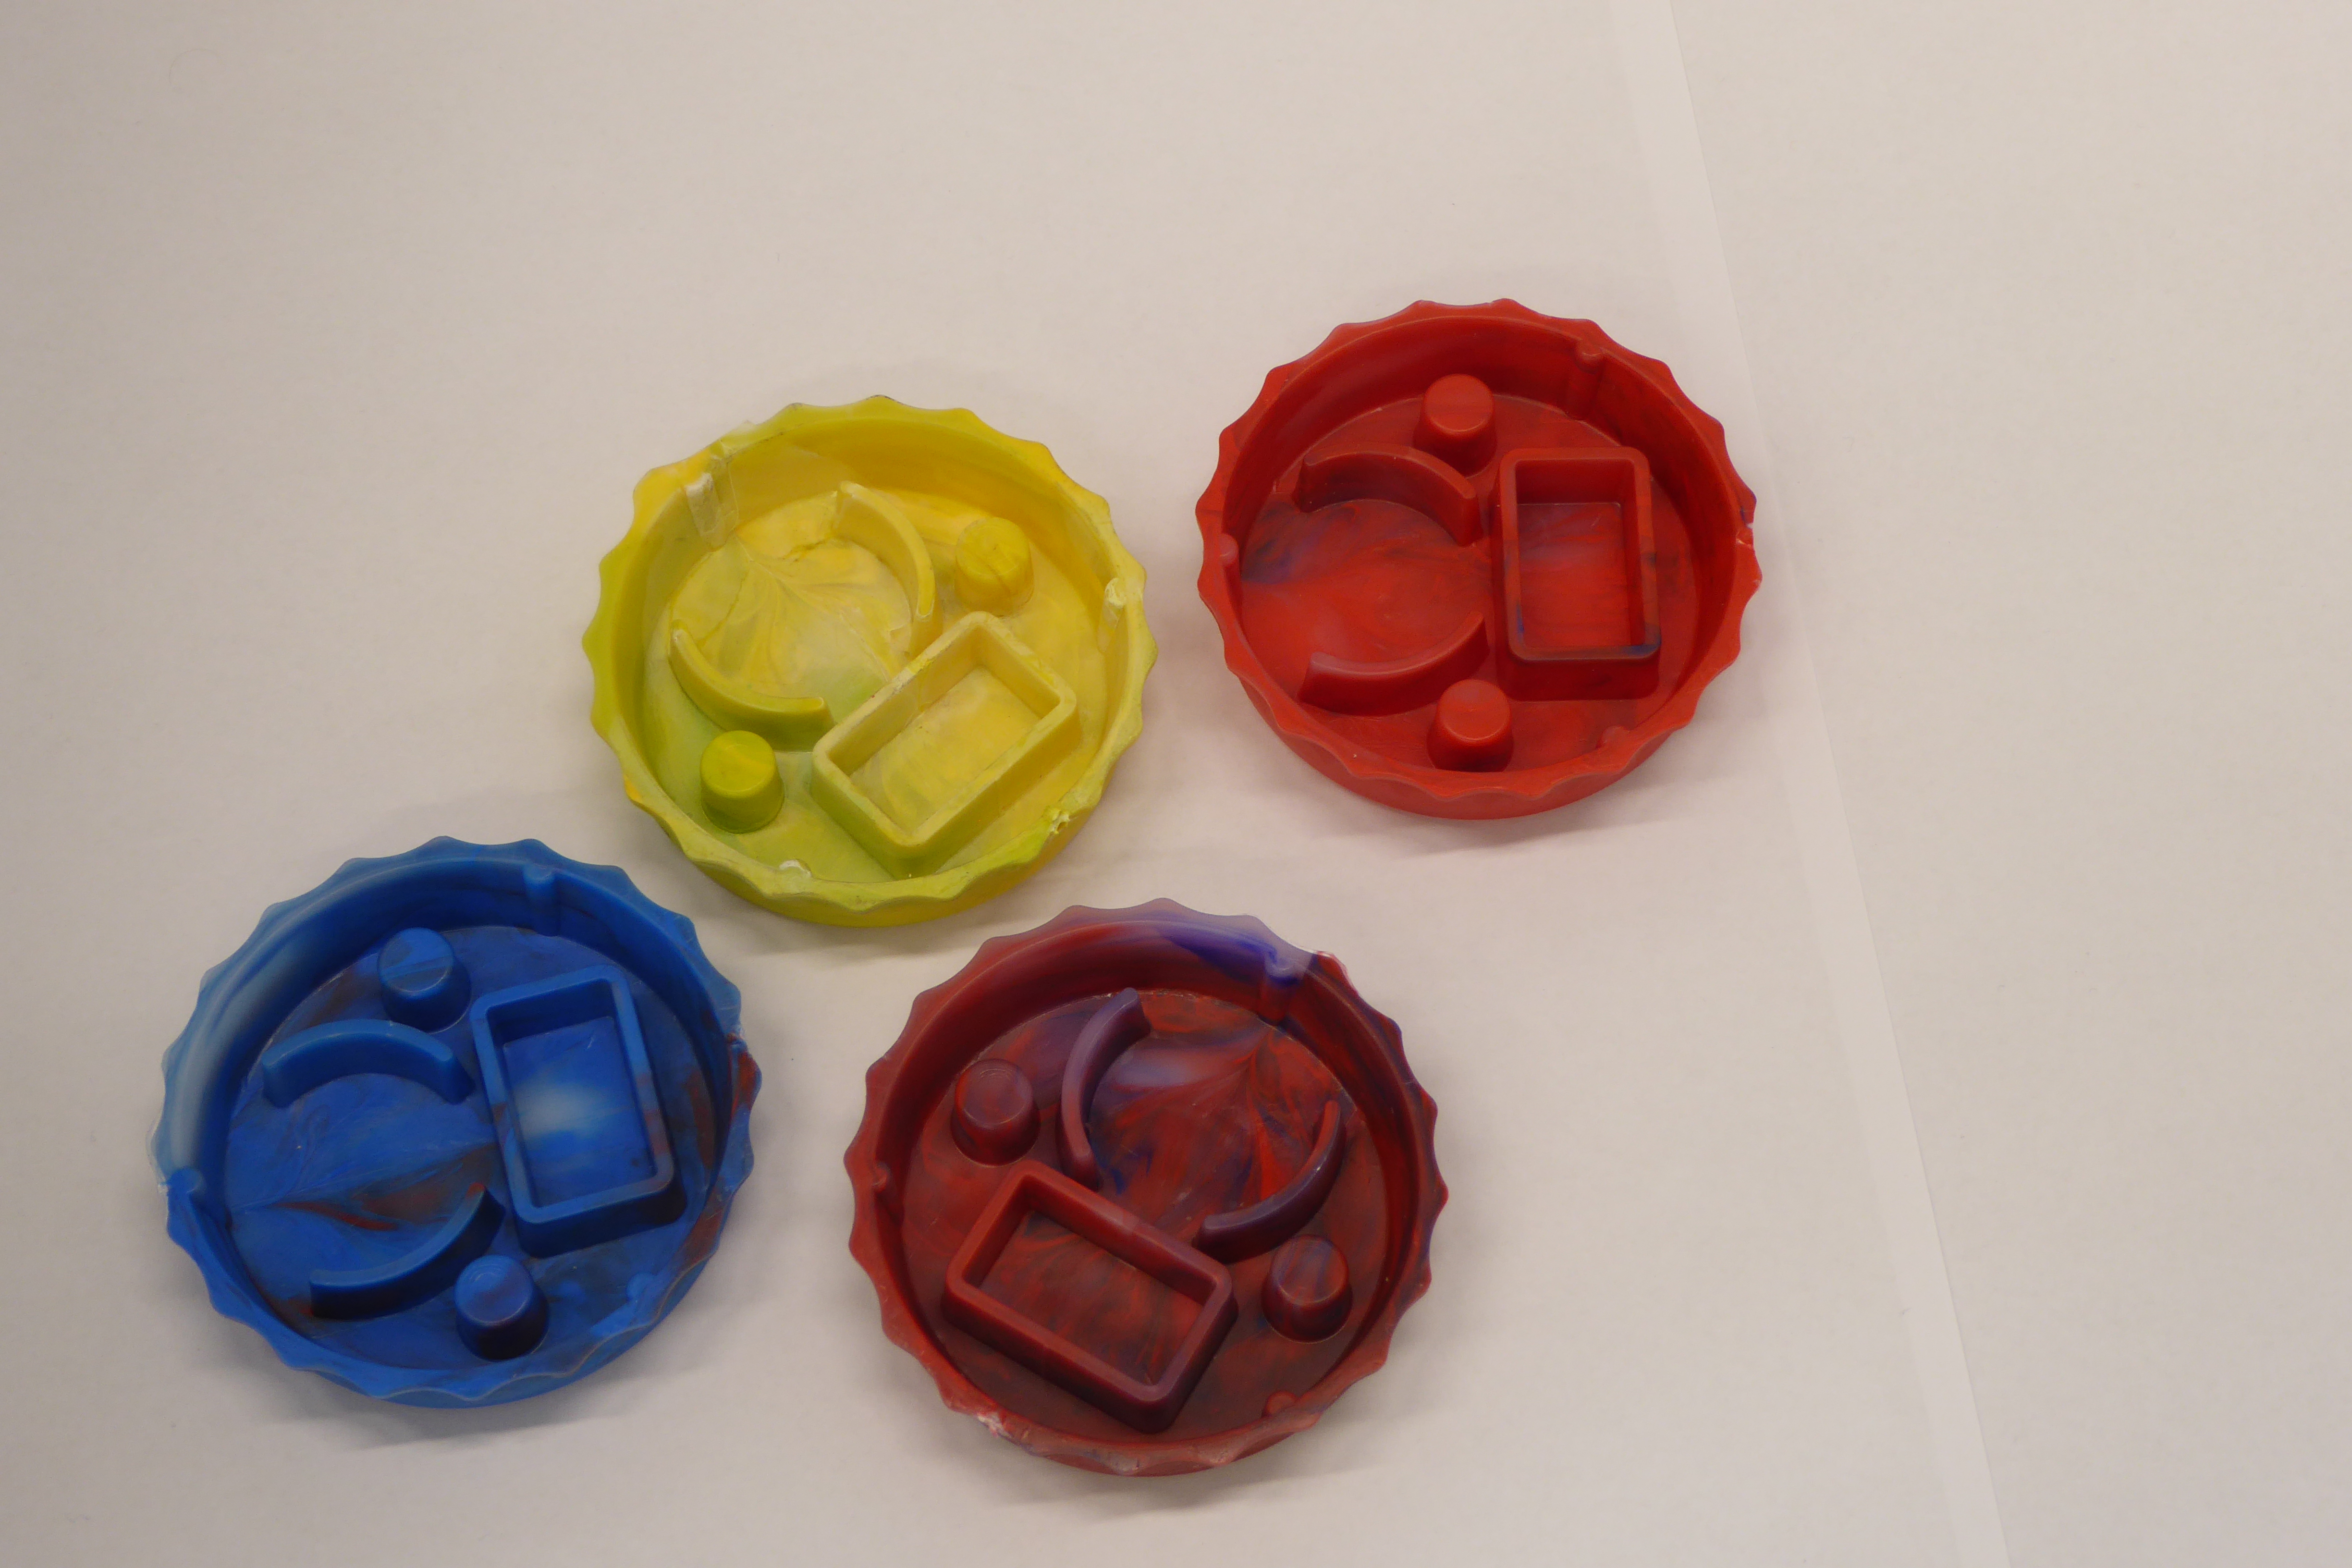
Label: Bottle Opener - Cover